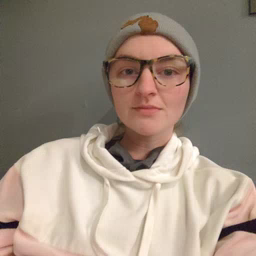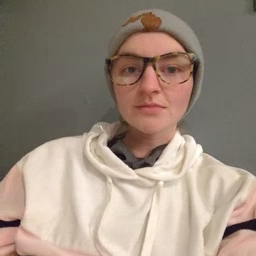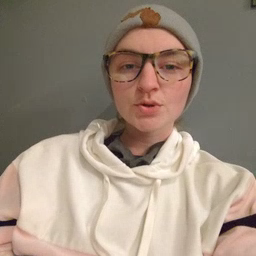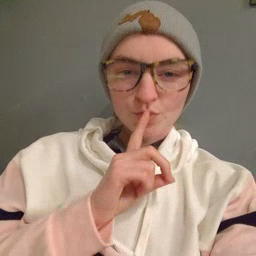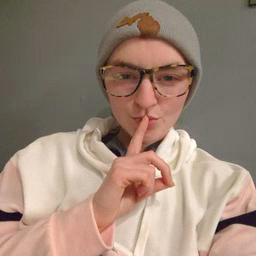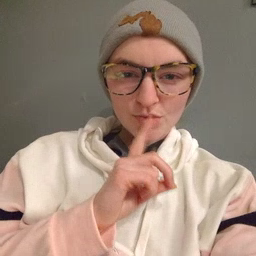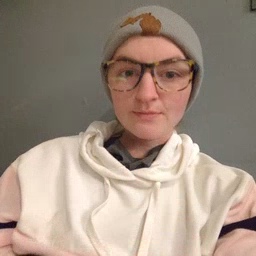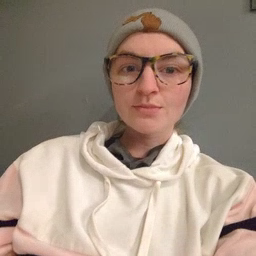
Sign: shhh